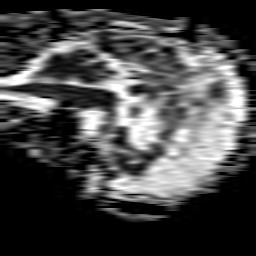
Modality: ADC
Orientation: sagittal
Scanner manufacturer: philips
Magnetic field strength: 1.5 T
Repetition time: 4.884 s
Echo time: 0.07794 s